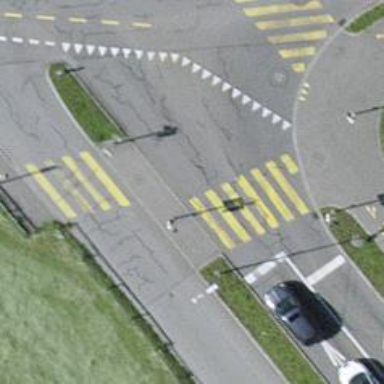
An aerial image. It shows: Crossing with traffic signals.